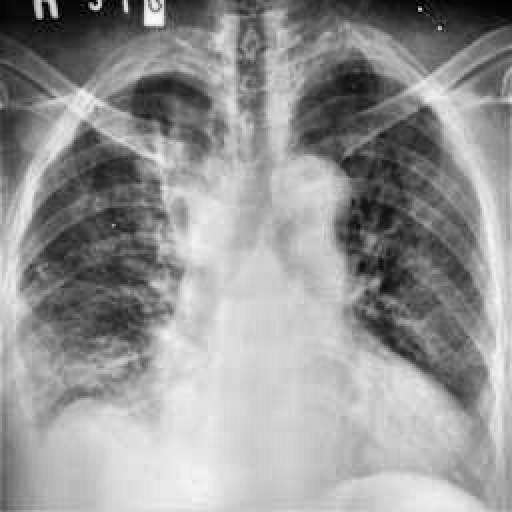
Finding: TUBERCULOSIS